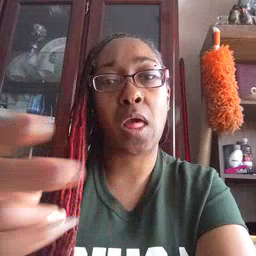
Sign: fall